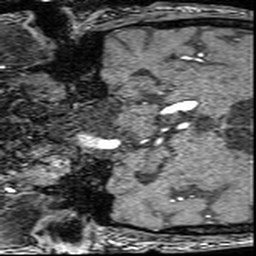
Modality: angio
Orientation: coronal
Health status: ill
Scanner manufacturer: siemens
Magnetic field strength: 3 T
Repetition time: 0.022 s
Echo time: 0.00395 s